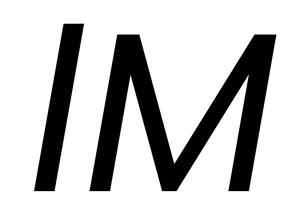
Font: Poppins-Italic